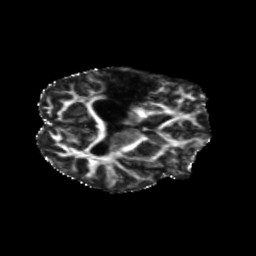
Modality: FA
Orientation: axial
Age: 49
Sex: male
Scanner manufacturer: siemens
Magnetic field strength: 3 T
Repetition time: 5.47 s
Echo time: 0.0854 s